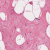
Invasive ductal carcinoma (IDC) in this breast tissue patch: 0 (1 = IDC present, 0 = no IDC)